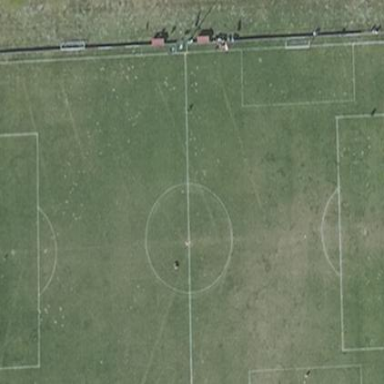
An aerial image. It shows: Soccer pitch designated for leisure and sports activities.